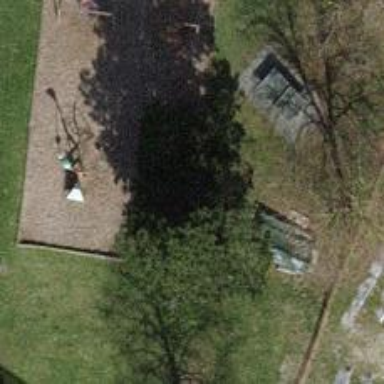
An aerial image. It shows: Playground area for leisure land.